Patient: sex M, age 36
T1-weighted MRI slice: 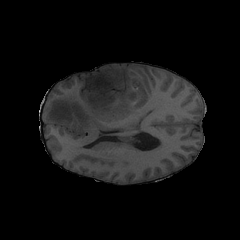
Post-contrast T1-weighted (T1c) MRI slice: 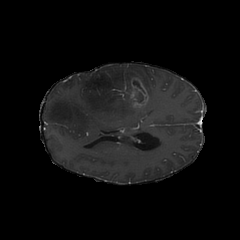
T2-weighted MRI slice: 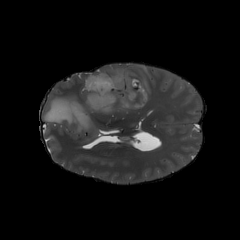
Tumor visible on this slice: yes
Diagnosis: Glioblastoma, IDH-wildtype
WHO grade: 4